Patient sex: F
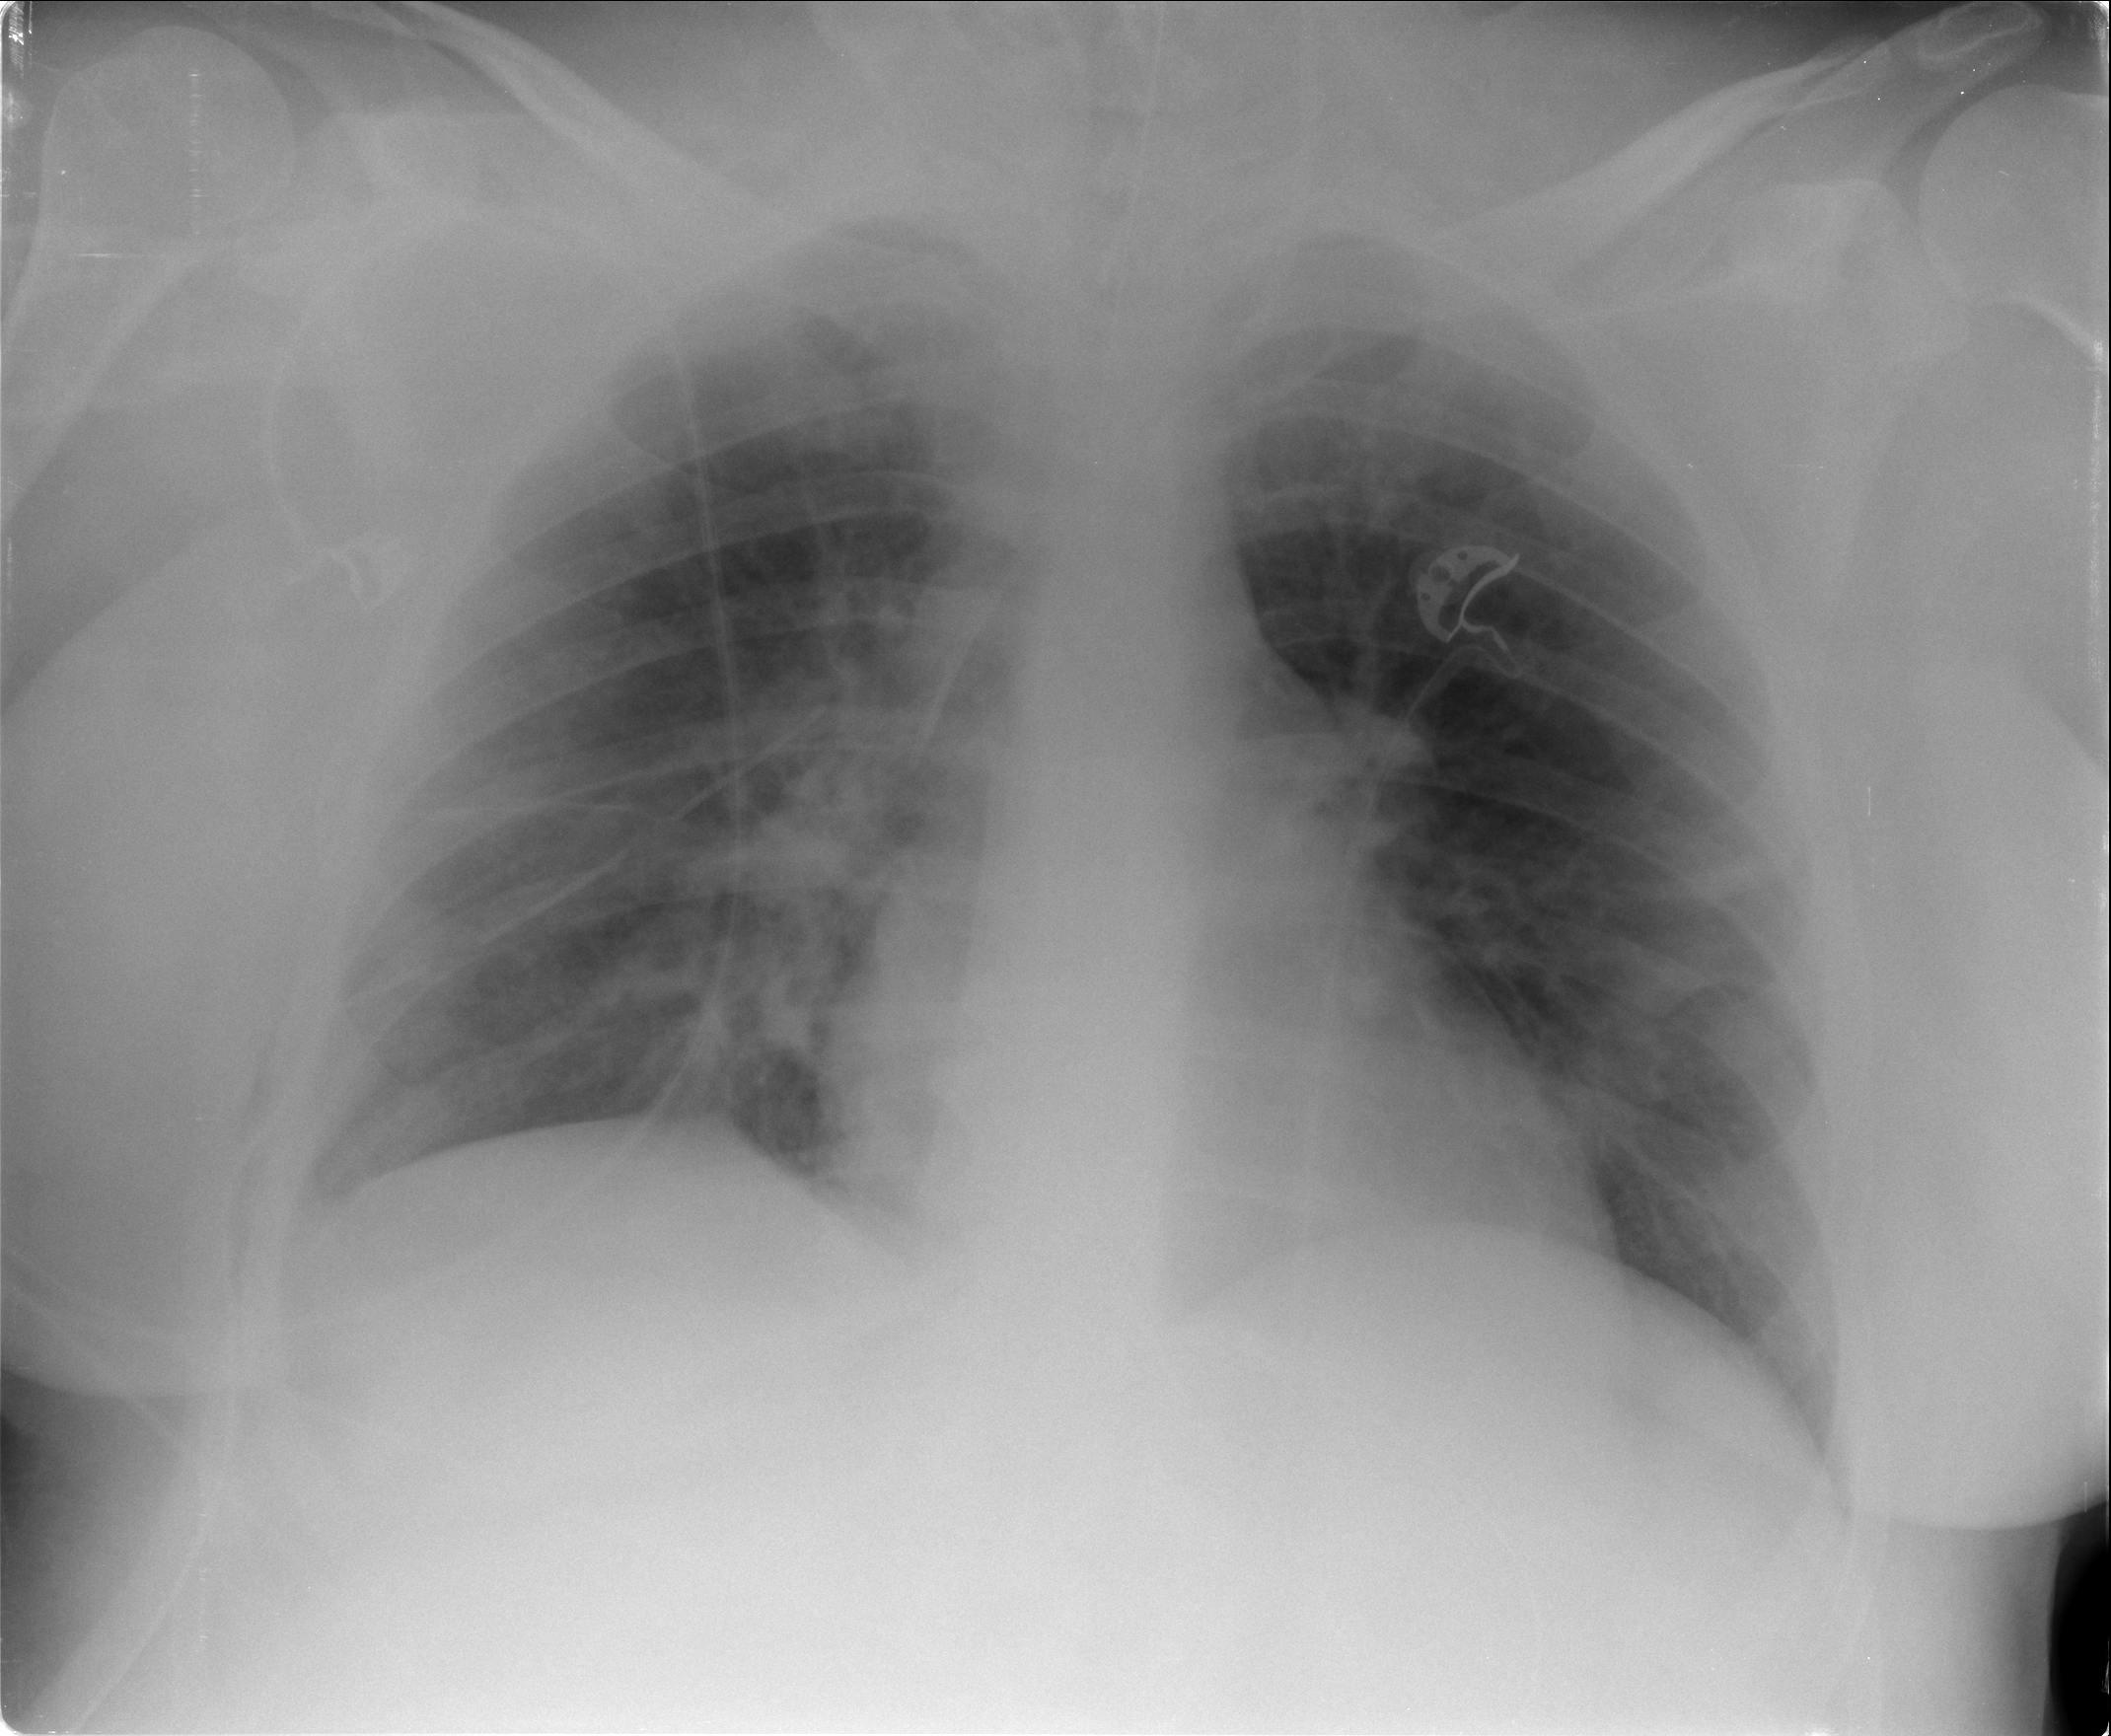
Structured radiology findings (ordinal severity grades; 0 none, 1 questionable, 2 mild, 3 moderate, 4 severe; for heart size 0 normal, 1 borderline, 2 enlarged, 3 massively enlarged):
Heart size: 0
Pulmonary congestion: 2
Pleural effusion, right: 1
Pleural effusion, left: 0
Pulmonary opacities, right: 2
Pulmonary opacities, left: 0
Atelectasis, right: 2
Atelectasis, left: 0